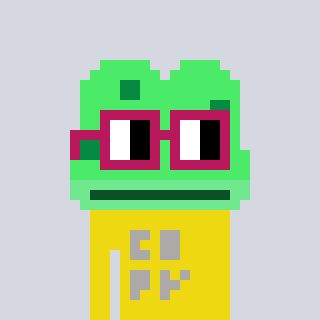
a pixel art character with square dark red glasses, a frog-shaped head and a yellow-colored body on a cool background